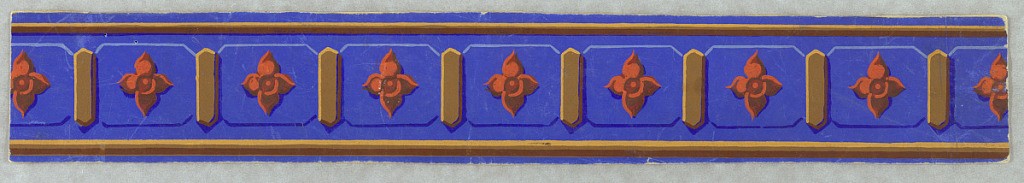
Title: Border
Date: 1850–80
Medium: Block-printed on machine-made paper
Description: Floral vine twist around a foliate rope. Pink and blue flowers. Printed, pink, blue, green and black on gray ground.

H#191